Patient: sex F, age 68
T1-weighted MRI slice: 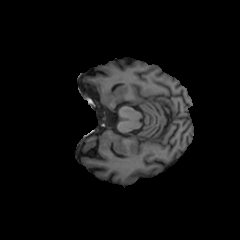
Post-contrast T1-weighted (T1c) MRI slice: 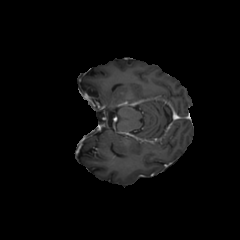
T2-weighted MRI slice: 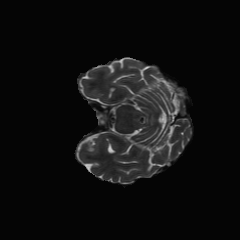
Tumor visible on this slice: no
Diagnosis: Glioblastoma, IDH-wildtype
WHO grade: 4